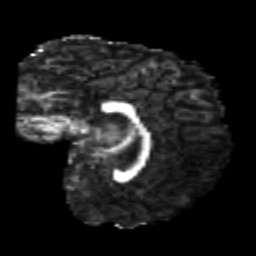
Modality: FA
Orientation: sagittal
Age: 21
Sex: female
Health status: healthy
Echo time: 0.074 s